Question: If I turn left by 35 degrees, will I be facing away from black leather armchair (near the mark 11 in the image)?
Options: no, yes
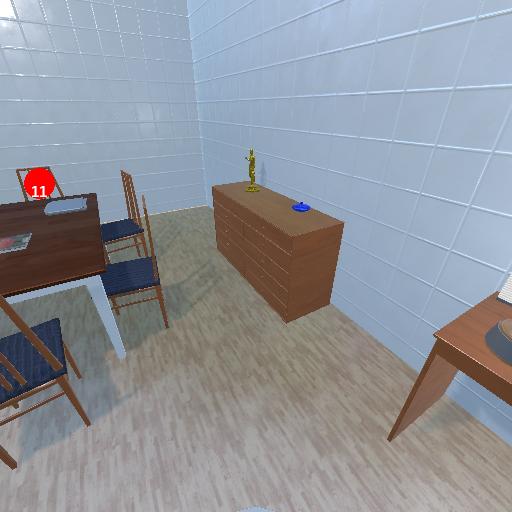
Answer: no